Question: I am using SyntaxHighlighter with my Blogger blog, and something is not working as it should. In all of my code examples, SyntaxHighlighter, for some reason, inserted a lot of new lines. Also, it wrongly displays the number of lines, after the number 9.
Here is a screenshot of the situation:

I am using these scripts above my '</head>' tag to include SyntaxHighlighter:
'''
<link href='http://alexgorbatchev.com/pub/sh/current/styles/shCore.css' rel='stylesheet' type='text/css'/>
<link href='http://alexgorbatchev.com/pub/sh/current/styles/shThemeDefault.css' rel='stylesheet' type='text/css'/>
<script src='http://alexgorbatchev.com/pub/sh/current/scripts/shCore.js' type='text/javascript'/>
<script src='http://alexgorbatchev.com/pub/sh/current/scripts/shBrushJScript.js' type='text/javascript'/>
<script src='http://alexgorbatchev.com/pub/sh/current/scripts/shBrushXml.js' type='text/javascript'/>
<script language='javascript' type='text/javascript'>
SyntaxHighlighter.config.bloggerMode = true;
SyntaxHighlighter.all();
</script>
'''
And just for the reference, here's the source from my blog:
'''
<pre class="brush:javascript">
var start = function()
{
var game = new Game(); //The game should now initialize.
//This will:
//Get the canvas.
//Create the renderer.
//Create the scene.
//Create the camera.
//Create the input object.
game.begin(); //Hand over all the control to the game logic.
//This will:
//Begin rendering.
//Begin listening for input.
//Begin updating the game.
}
</pre>
'''
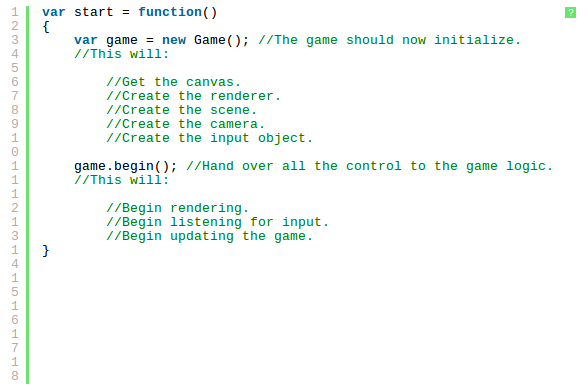
Answer: This is an issue caused by a change in recent builds of Chrome - what's actually happening with the line numbering is that the line number column isn't expanding to fit correctly, so you're seeing the numbers wrap; after "9", the "1" and "0" are actually "10", etc.
Until an update for SyntaxHighlighter is released, you can fix it yourself by including a modified stylesheet. For instructions, see <URL>.